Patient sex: M
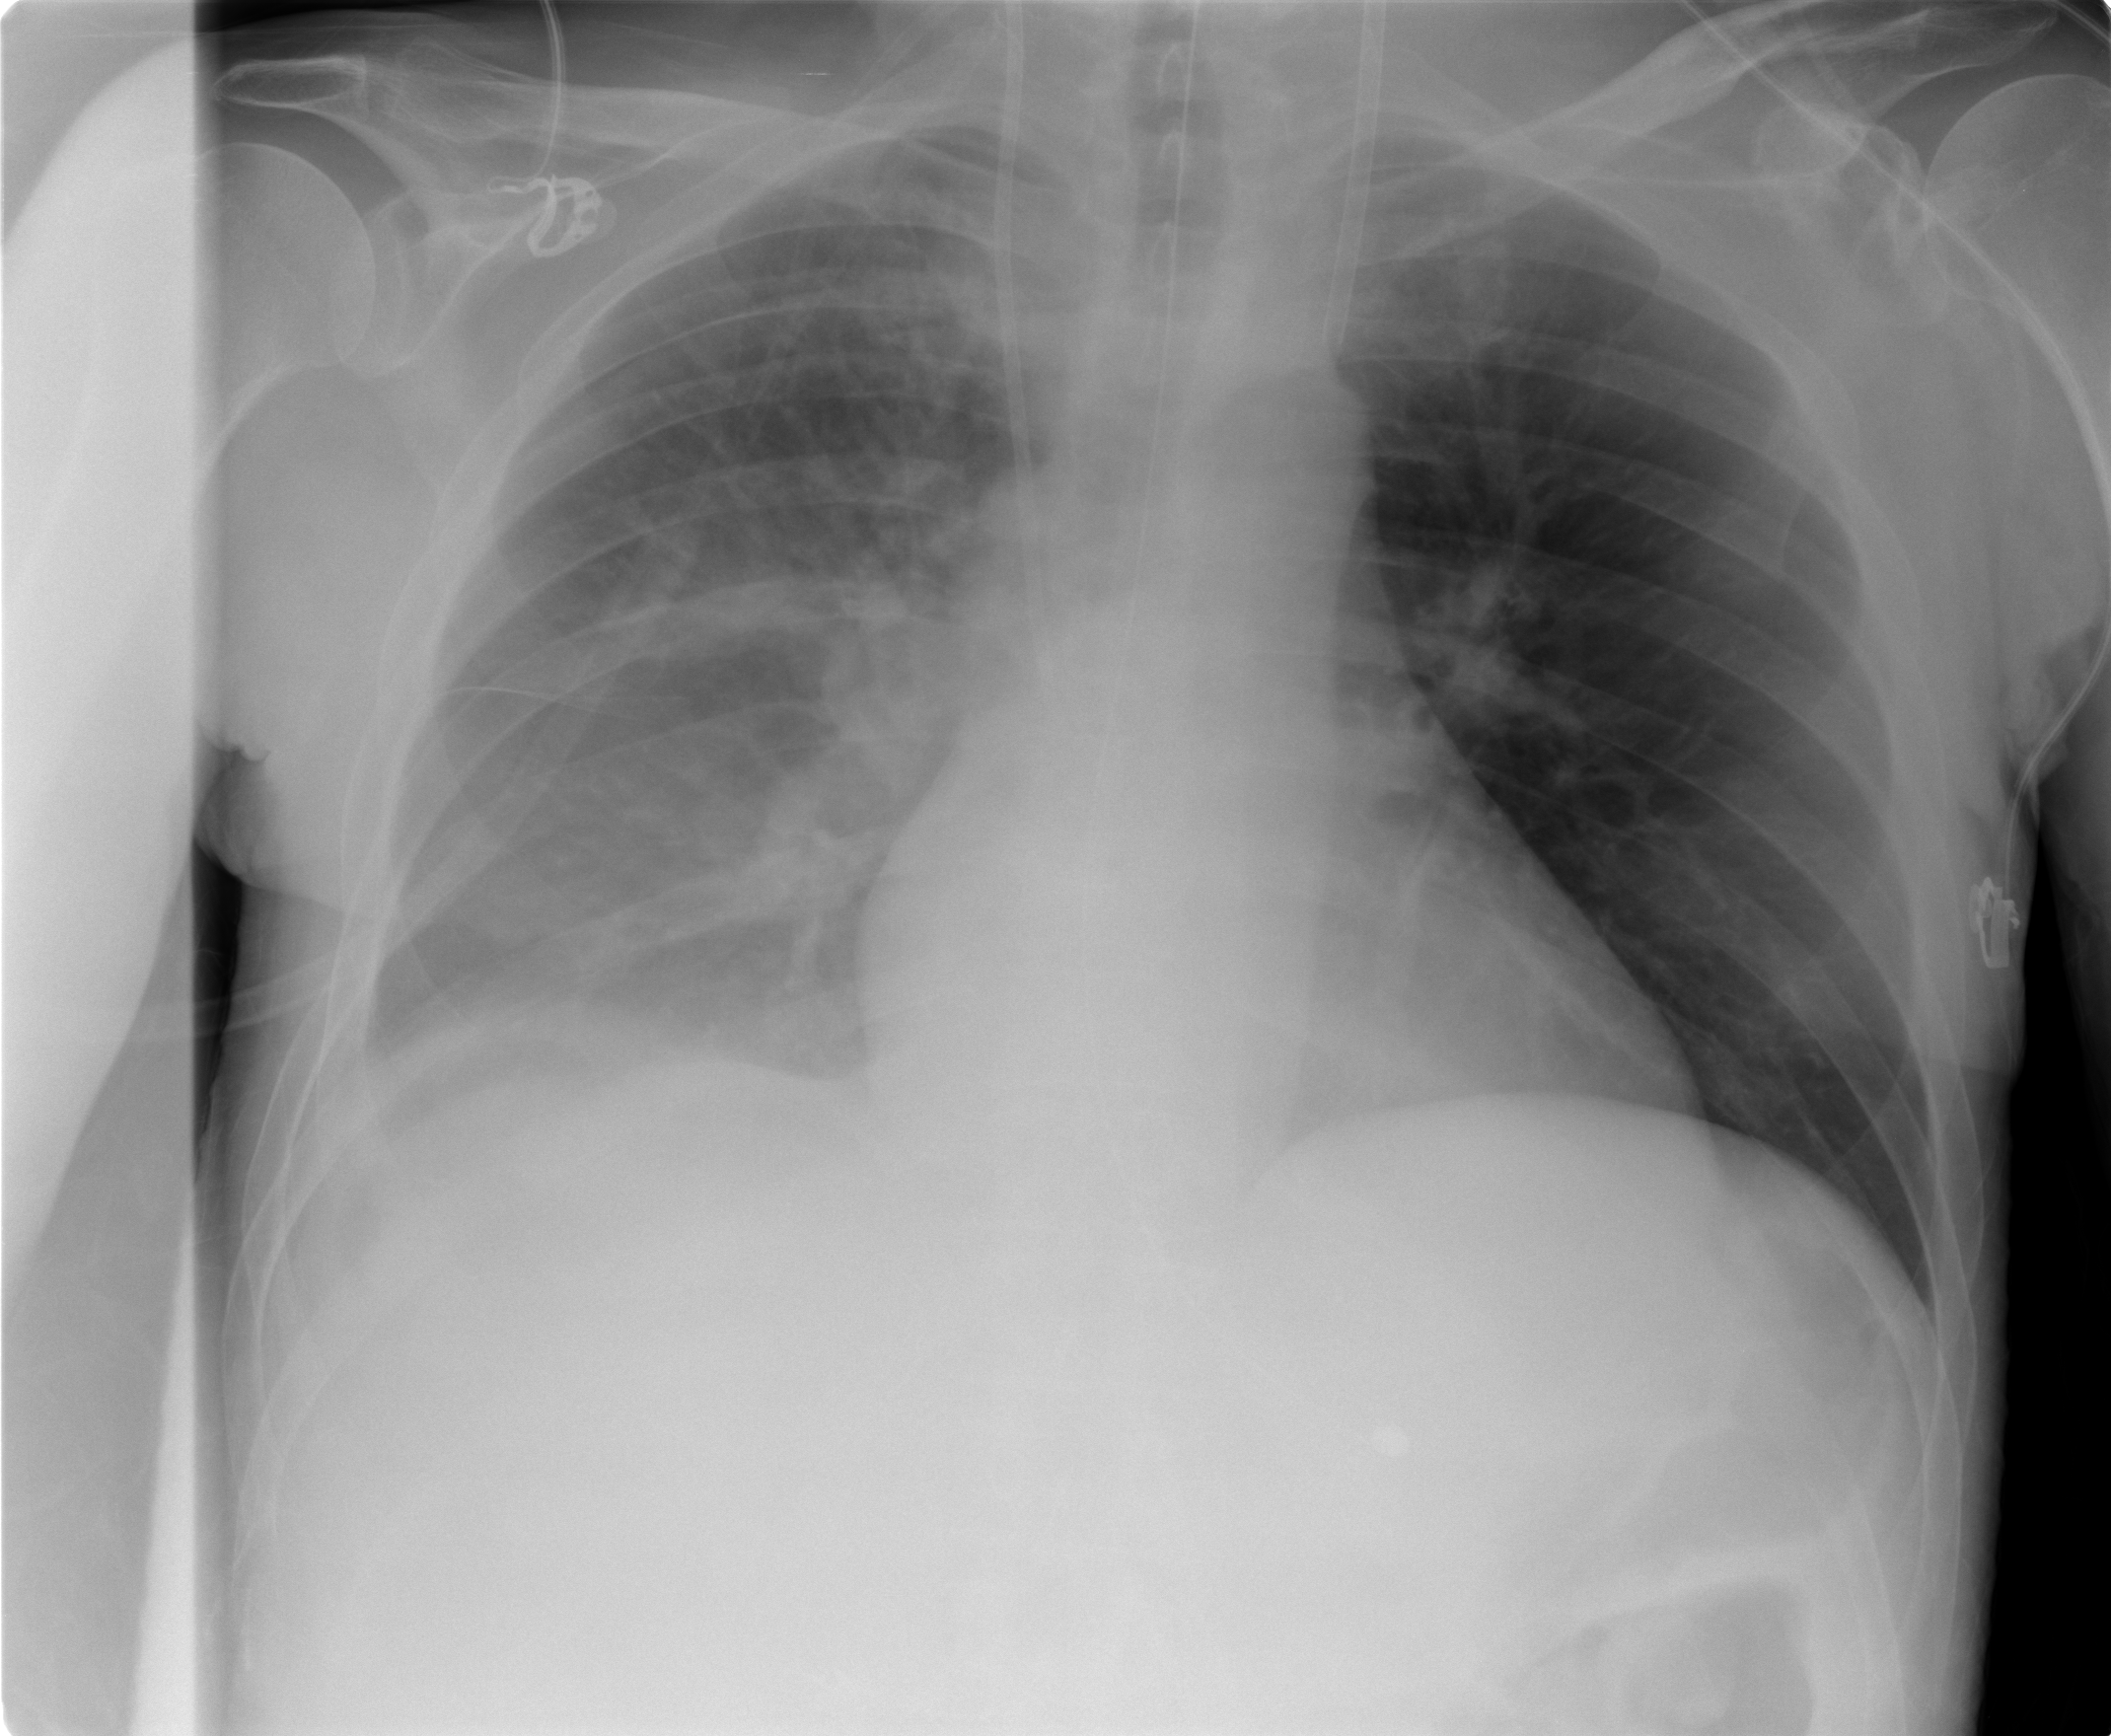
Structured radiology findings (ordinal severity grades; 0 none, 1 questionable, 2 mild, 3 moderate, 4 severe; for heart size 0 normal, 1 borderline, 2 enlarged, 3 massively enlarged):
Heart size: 0
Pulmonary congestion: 0
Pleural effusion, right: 2
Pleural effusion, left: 0
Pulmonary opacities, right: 2
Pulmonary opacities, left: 0
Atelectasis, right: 2
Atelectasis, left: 0